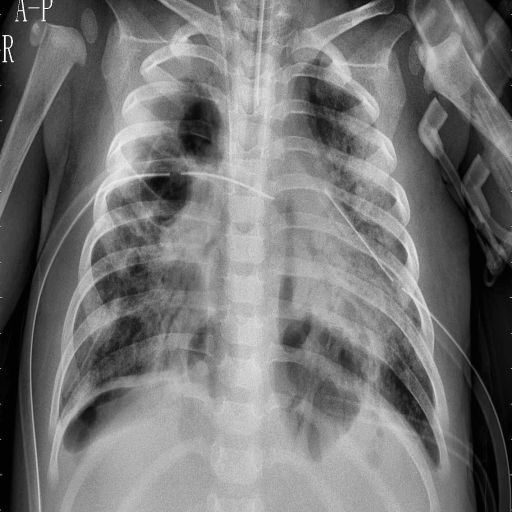
Finding: PNEUMONIA